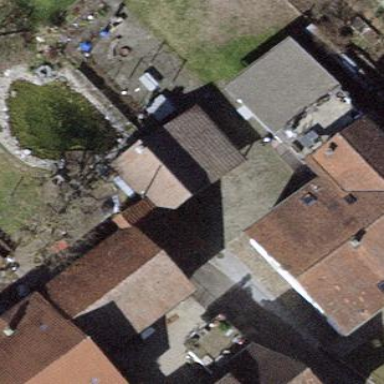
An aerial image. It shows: Shed building.